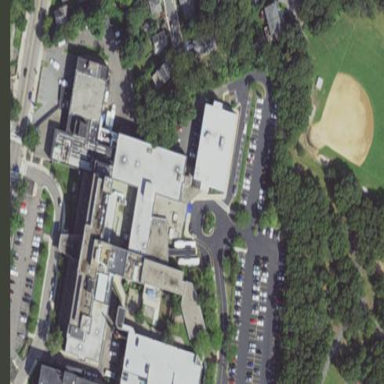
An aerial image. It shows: Hospital building.